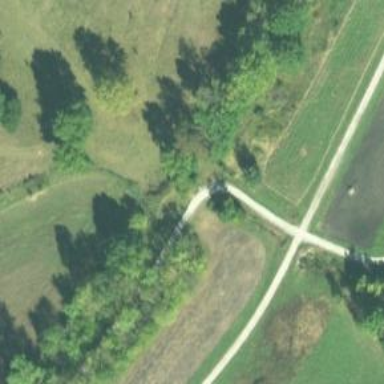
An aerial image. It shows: Cycleway.